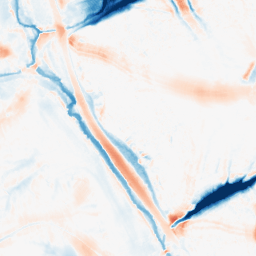
Category: morphological
Decomposition family: tophat_combined
Decomposition parameters: size: 20
Upsampling method: cubic_mitchell
Upsampling parameters: scale: 2
Upsampling scale: 2